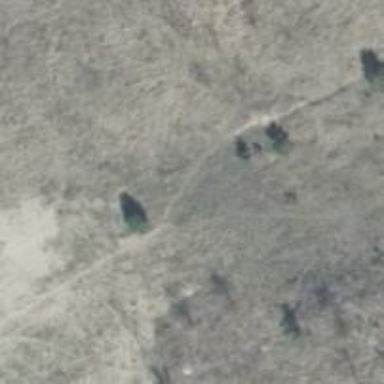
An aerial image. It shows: Sandy path.